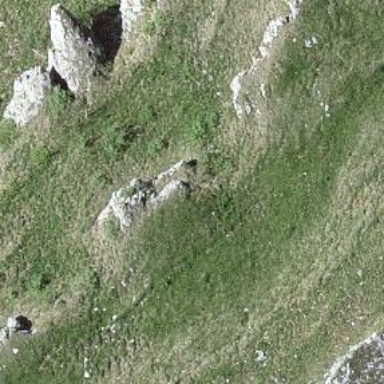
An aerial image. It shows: Natural cliff.